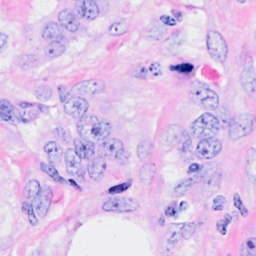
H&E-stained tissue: Breast